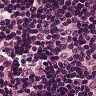
Metastatic tissue present: yes